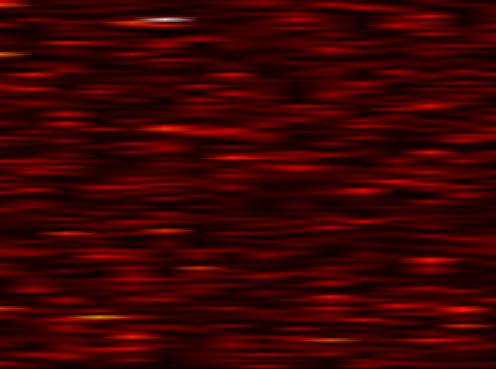
Label: OFDM